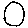
Label: circle